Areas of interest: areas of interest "Yuancun Temple"
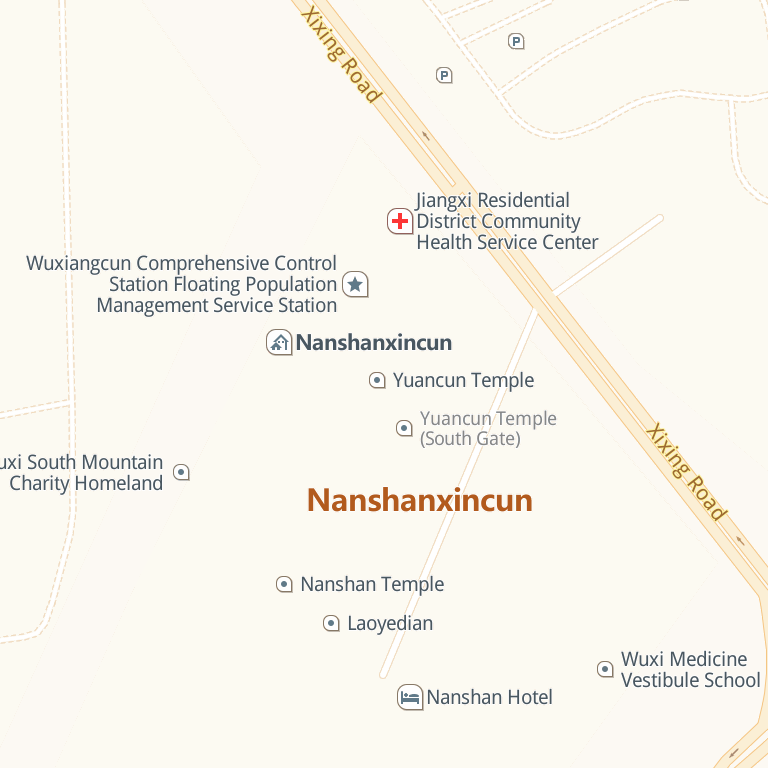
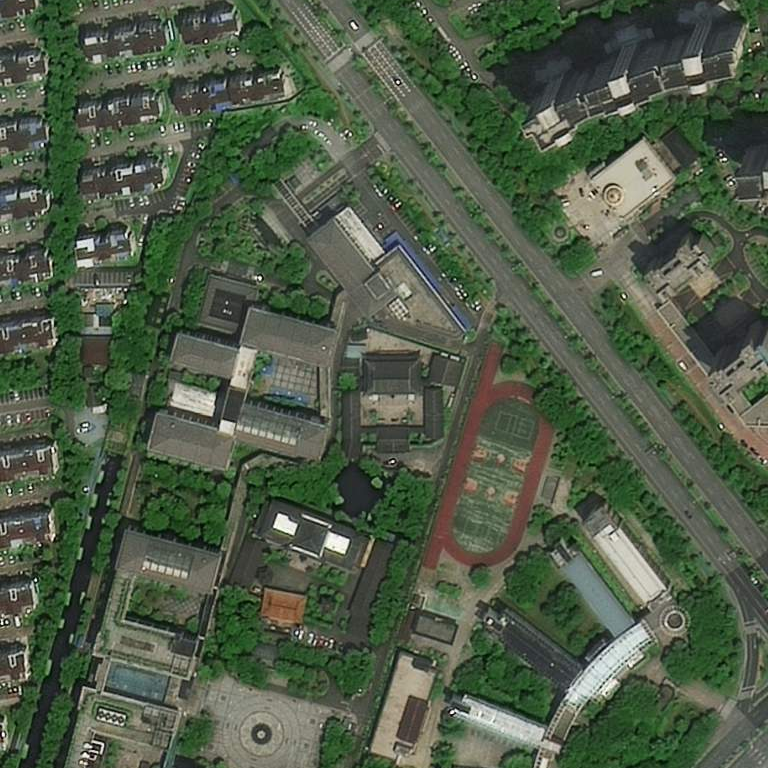